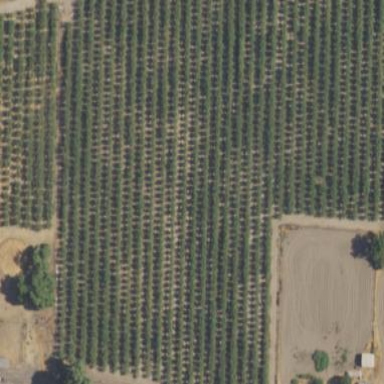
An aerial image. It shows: Orchard.